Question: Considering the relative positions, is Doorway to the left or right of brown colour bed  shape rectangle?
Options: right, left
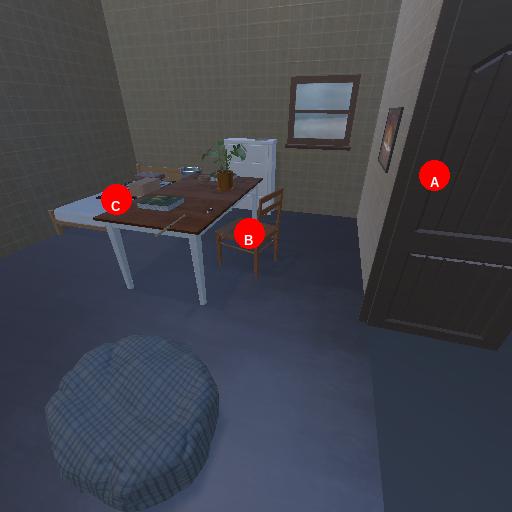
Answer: right